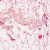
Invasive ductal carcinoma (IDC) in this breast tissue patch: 0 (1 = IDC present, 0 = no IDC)